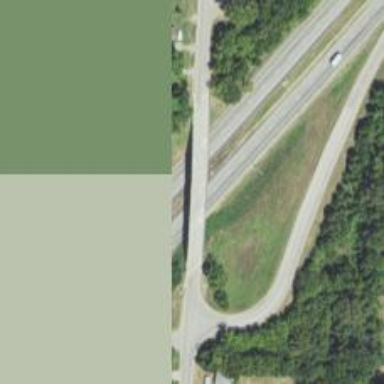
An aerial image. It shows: Tertiary road with bridge.